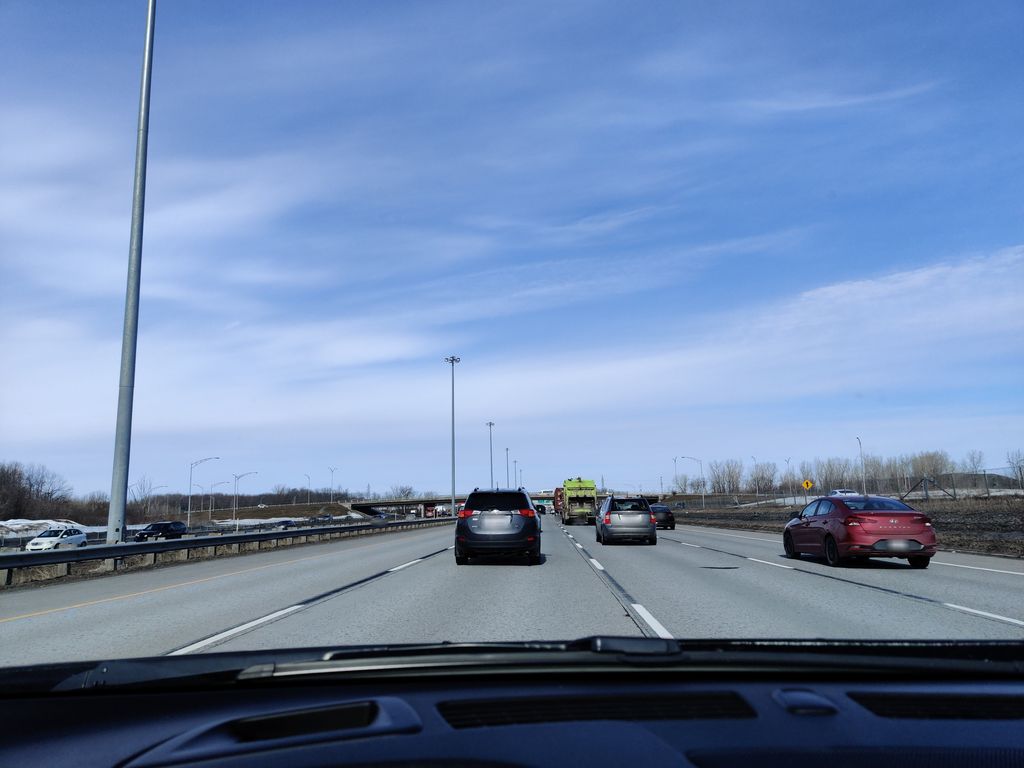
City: montreal